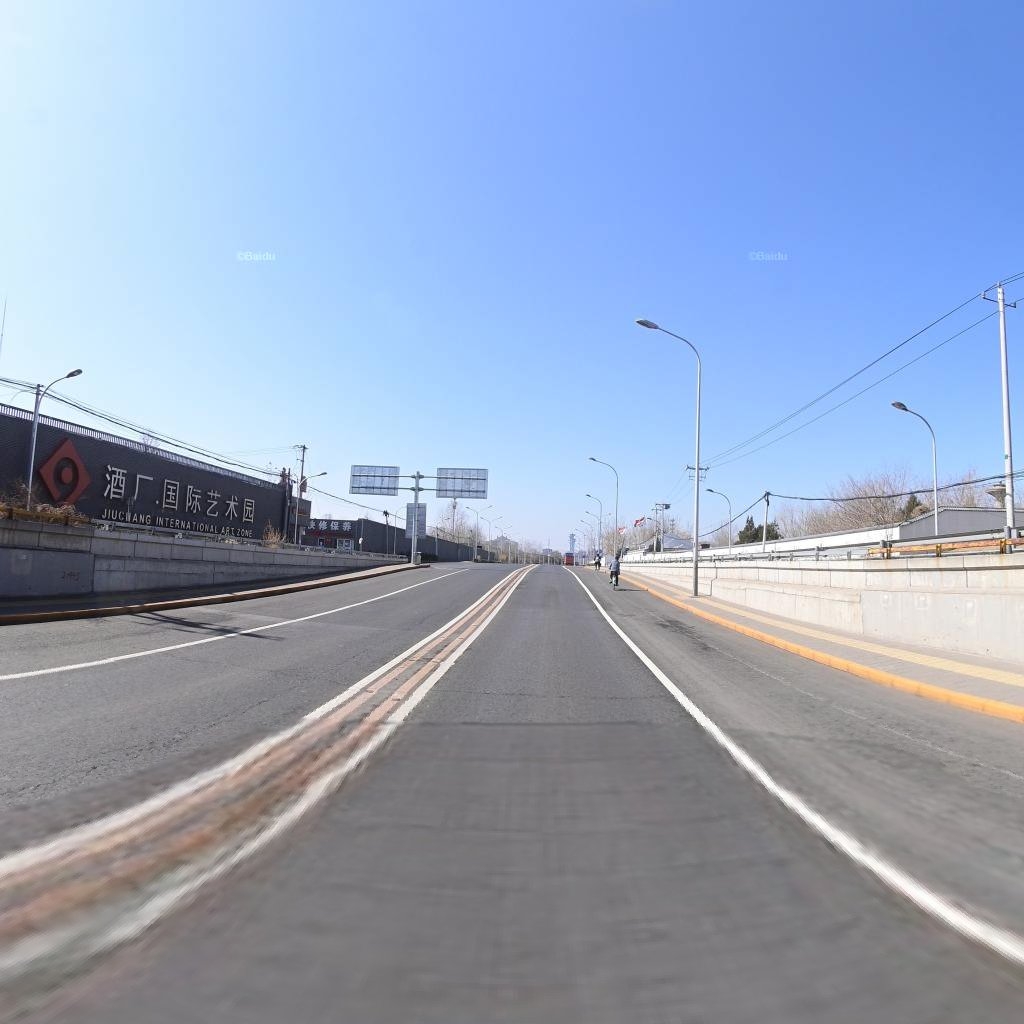
Region: Chaoyang
Road damage annotations: longitudinal crack, transverse crack, transverse crack